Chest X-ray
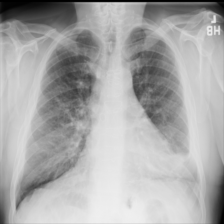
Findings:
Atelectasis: negative
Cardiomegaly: negative
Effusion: negative
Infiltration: negative
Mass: negative
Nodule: negative
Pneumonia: negative
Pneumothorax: negative
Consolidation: negative
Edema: negative
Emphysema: negative
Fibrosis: negative
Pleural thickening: negative
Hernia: negative